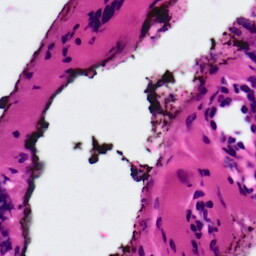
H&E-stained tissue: Ovarian